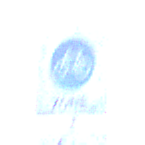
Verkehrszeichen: BeginnFahrradzone
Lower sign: EinspurigeFahrzeugeFrei2
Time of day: Dawn
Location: Outdoor (Urban)
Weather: Clear
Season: NotSpecified
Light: Natural